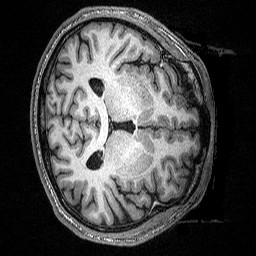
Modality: T1w
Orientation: axial
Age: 37
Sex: male
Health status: ill
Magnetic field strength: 3 T
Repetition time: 2.53 s
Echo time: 0.00331 s